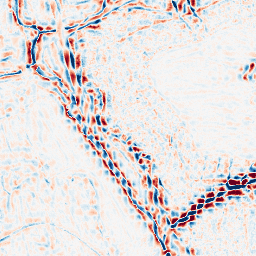
Category: wavelet
Decomposition family: wavelet_dwt
Decomposition parameters: wavelet: coif2
level: 3
Upsampling method: edge_directed
Upsampling parameters: scale: 4
Upsampling scale: 4